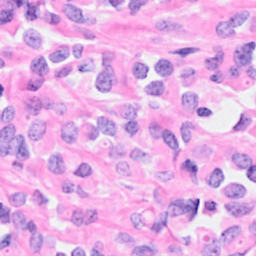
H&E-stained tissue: Breast